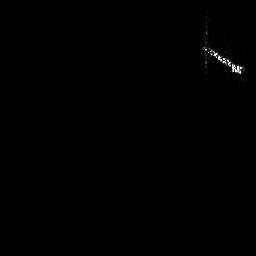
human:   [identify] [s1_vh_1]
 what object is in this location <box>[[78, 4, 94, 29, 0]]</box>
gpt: <ref>1 large ship at the top right</ref>